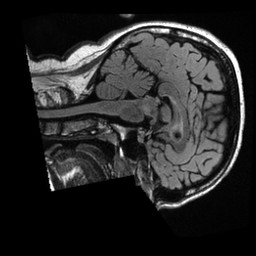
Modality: T1w
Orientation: sagittal
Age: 25
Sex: female